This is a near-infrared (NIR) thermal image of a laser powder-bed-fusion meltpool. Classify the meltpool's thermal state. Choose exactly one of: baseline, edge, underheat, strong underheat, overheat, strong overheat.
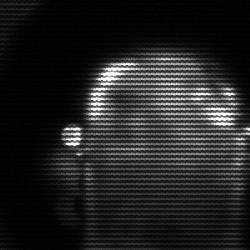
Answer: baseline